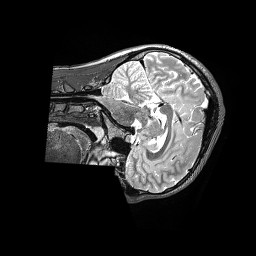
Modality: T2w
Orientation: sagittal
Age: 16
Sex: male
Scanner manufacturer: siemens
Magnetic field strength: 3 T
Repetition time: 3.2 s
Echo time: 0.564 s